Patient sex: M
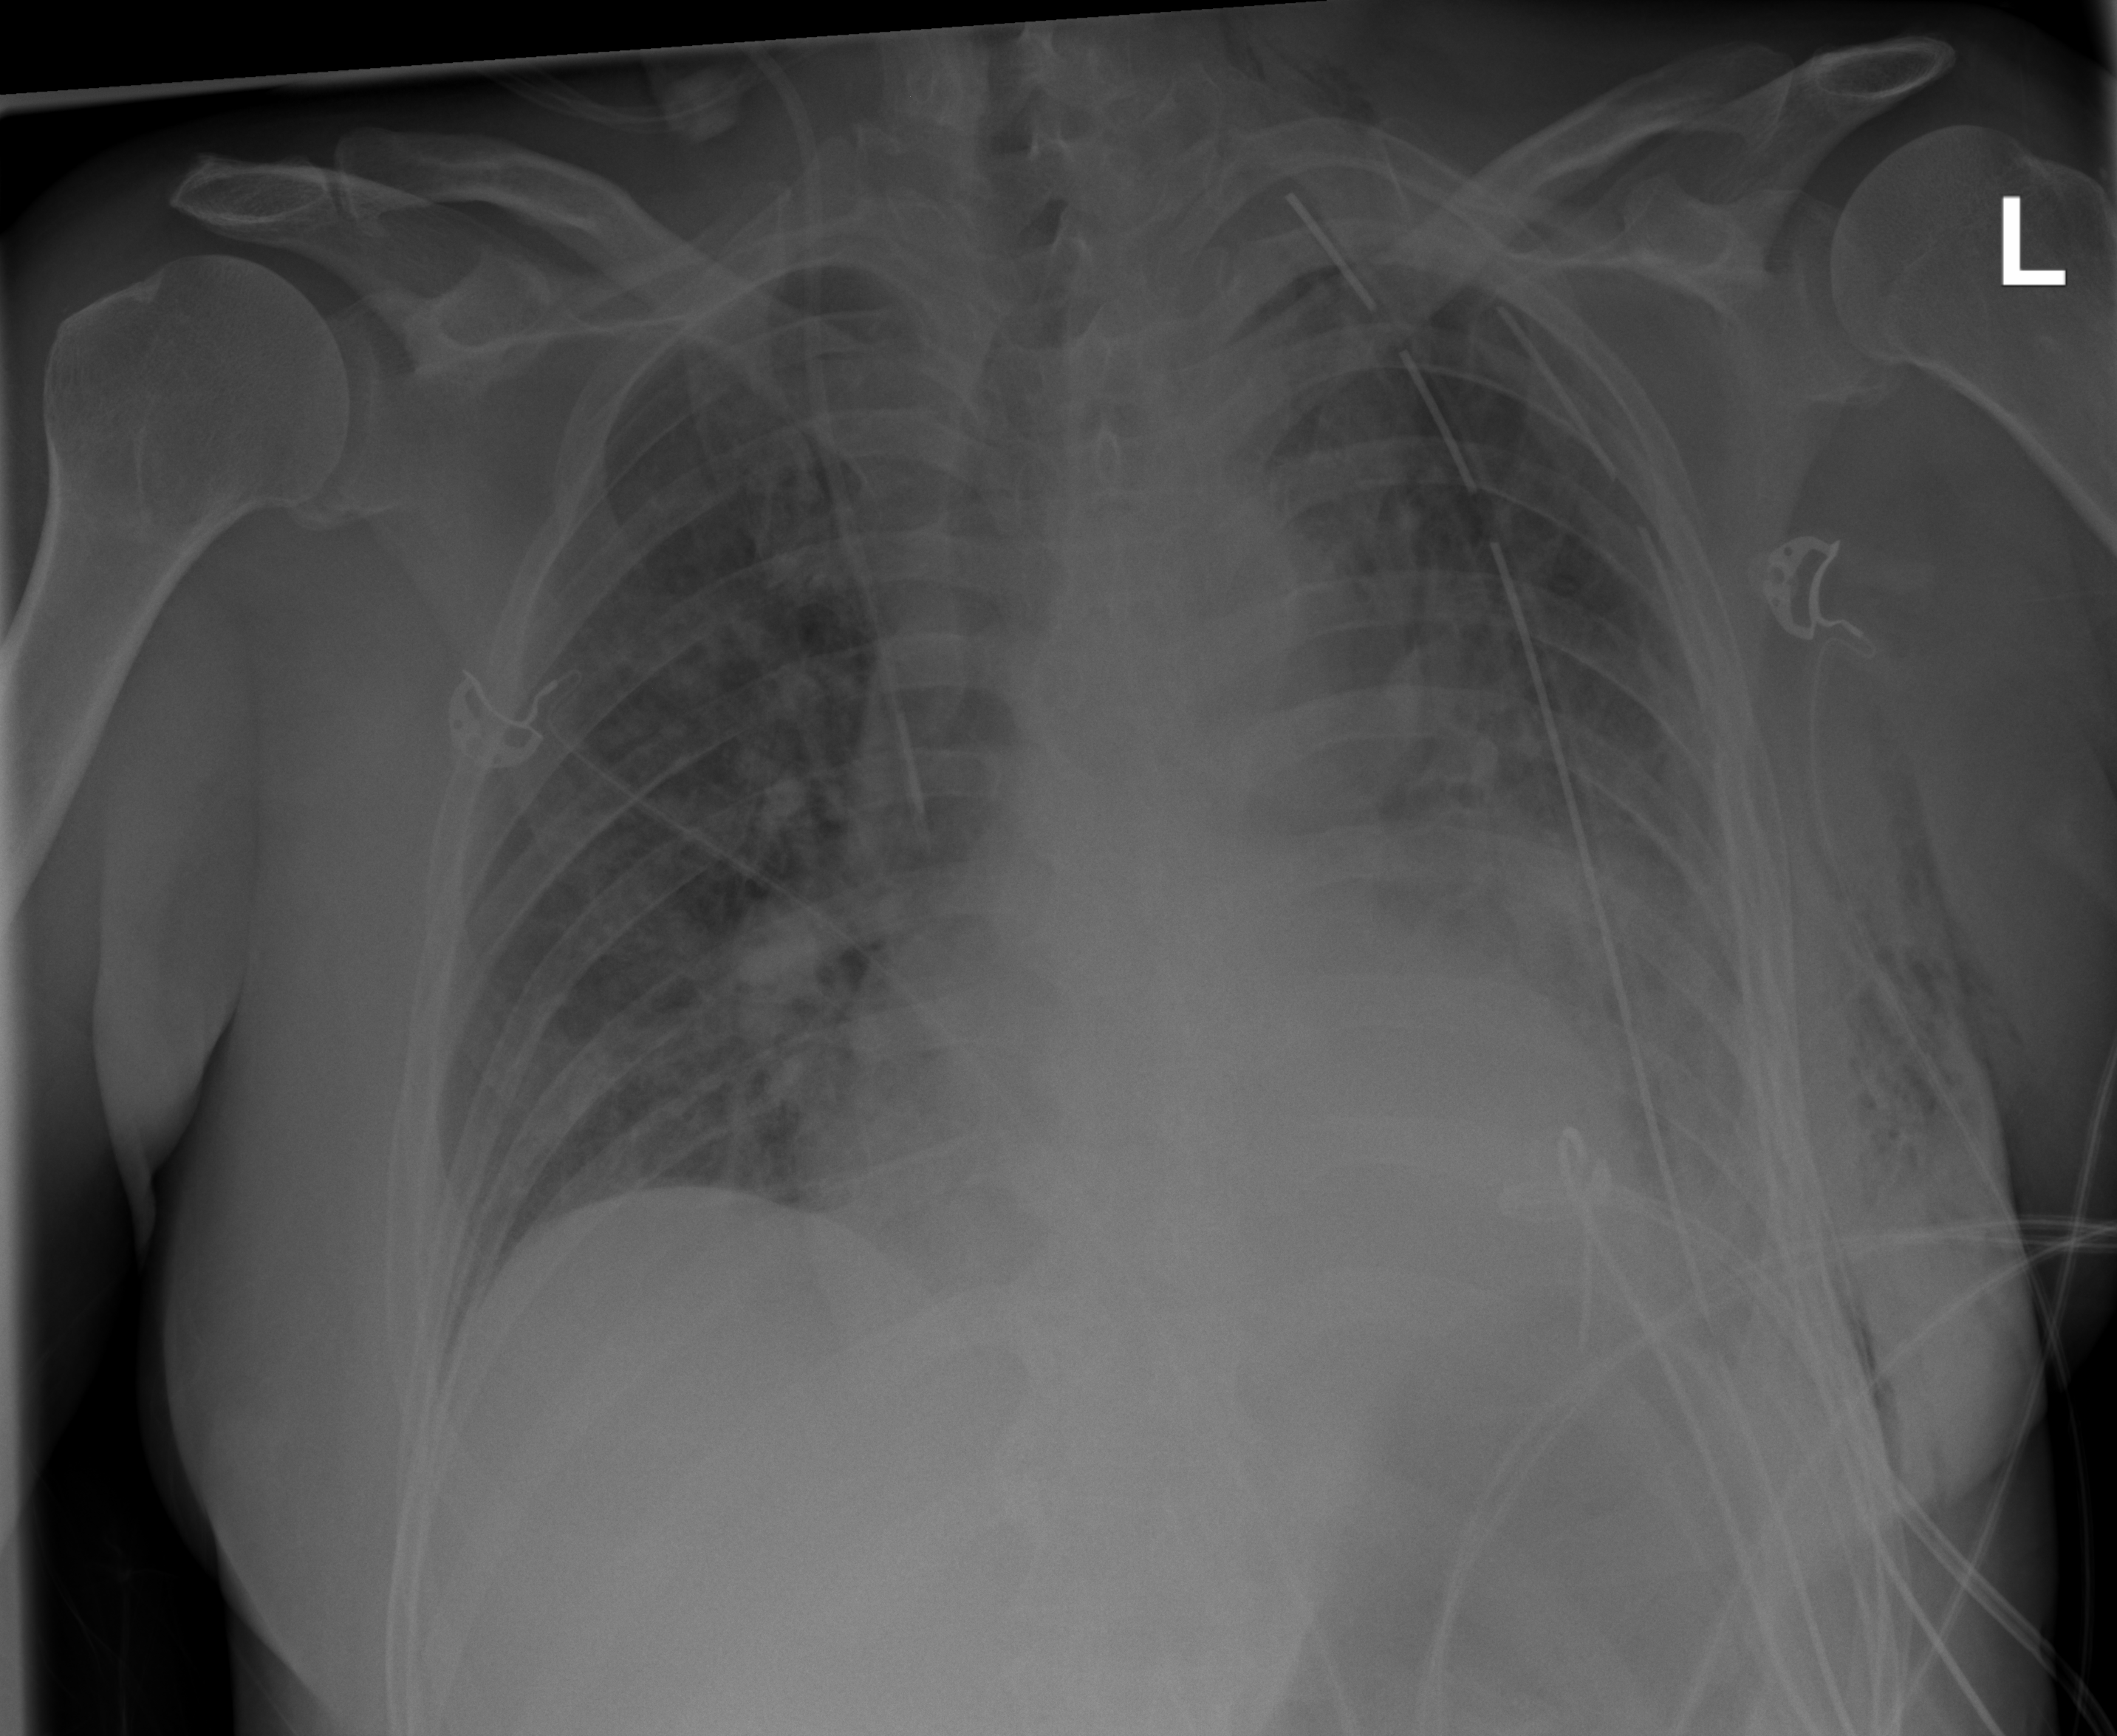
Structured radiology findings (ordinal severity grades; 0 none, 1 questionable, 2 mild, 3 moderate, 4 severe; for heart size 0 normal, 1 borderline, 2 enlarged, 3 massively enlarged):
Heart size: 2
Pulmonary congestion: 2
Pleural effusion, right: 0
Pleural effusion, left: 2
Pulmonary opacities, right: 0
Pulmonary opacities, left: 2
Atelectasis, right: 2
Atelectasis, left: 3